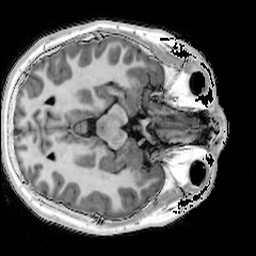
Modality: T1w
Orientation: axial
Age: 15
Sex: male
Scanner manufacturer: siemens
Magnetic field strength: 3 T
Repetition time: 4 s
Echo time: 0.00291 s